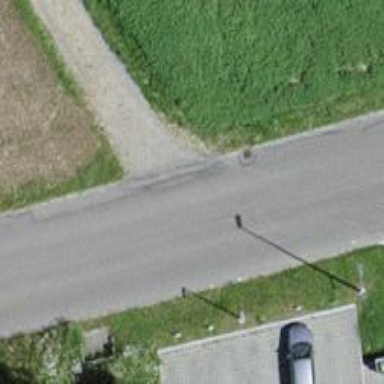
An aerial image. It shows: Residential road.